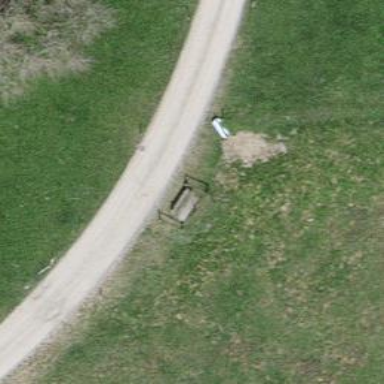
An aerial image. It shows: Bench.